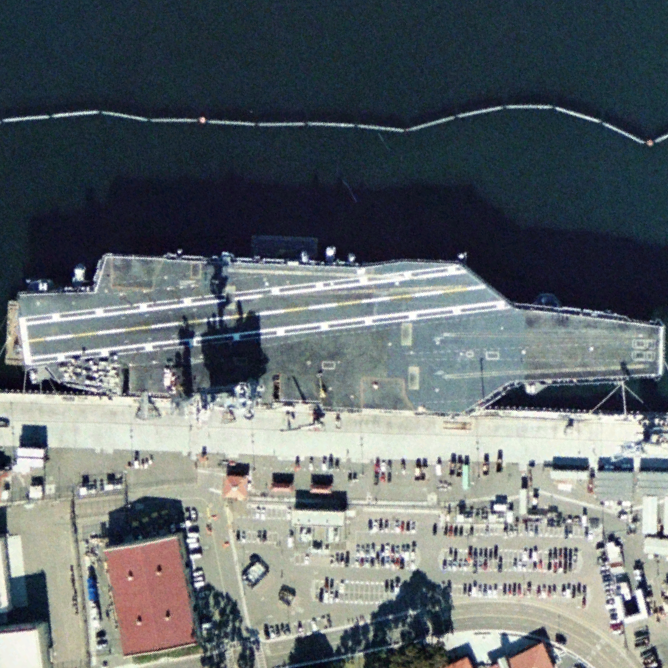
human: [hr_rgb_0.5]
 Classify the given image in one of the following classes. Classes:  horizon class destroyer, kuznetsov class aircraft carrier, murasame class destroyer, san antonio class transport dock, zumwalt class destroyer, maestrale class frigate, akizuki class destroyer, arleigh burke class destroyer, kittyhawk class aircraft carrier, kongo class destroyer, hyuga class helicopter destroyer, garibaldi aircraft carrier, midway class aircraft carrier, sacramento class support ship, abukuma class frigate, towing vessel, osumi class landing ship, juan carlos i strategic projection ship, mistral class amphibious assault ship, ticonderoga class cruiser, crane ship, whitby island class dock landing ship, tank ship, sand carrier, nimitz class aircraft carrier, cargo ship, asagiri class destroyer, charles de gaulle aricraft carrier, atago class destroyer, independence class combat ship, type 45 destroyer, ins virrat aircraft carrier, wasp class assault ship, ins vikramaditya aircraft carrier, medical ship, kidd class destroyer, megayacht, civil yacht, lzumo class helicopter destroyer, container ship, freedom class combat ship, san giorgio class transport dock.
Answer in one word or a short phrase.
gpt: Nimitz class aircraft carrier